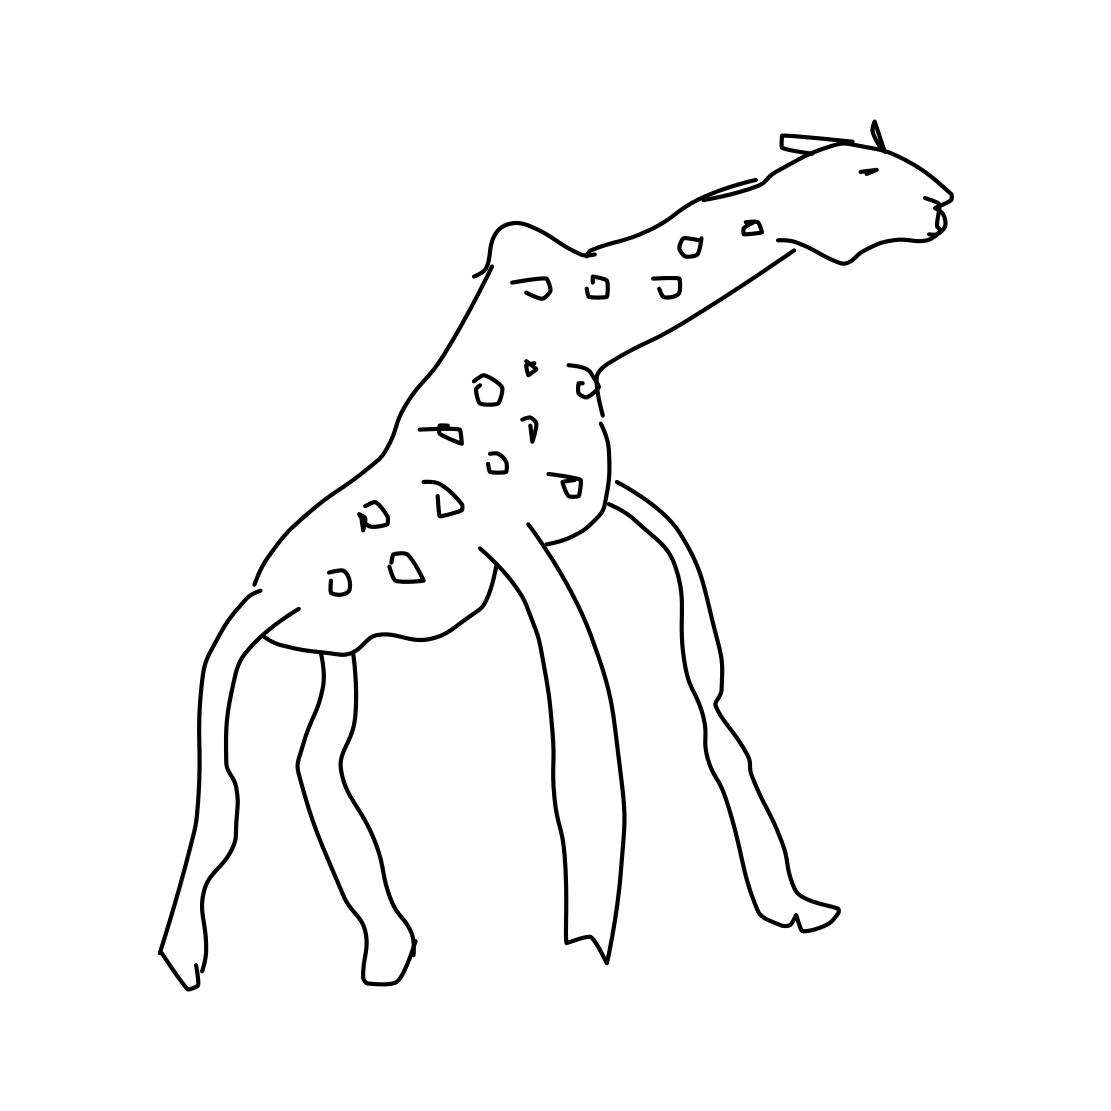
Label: giraffe